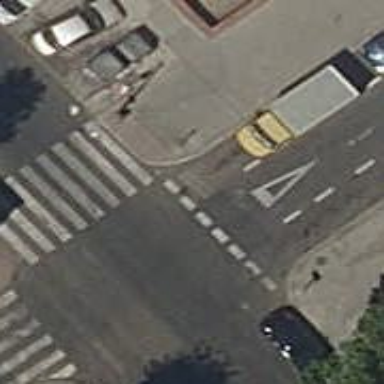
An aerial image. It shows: Road with "give way" sign.